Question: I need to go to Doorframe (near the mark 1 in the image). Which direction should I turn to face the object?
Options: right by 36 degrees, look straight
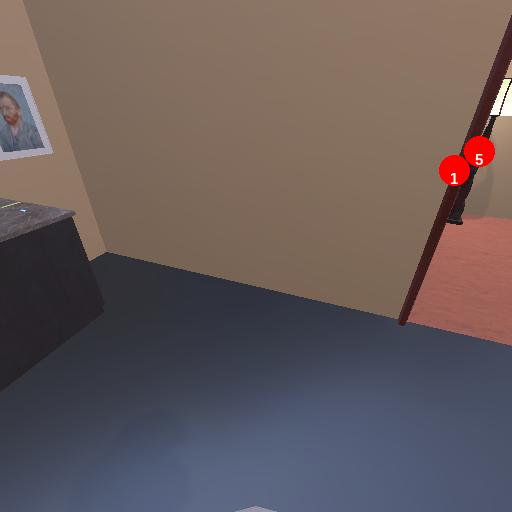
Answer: right by 36 degrees